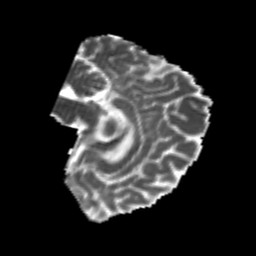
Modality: MD
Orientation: sagittal
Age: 20
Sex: male
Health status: healthy
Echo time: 0.074 s